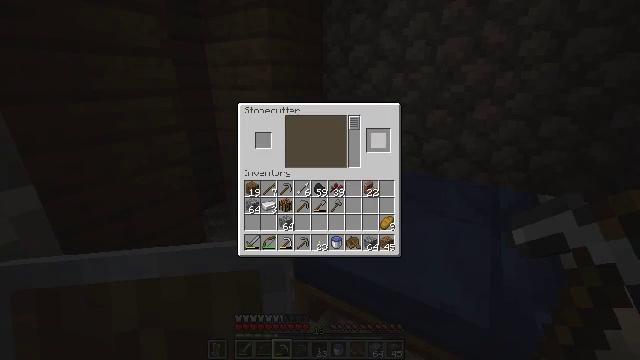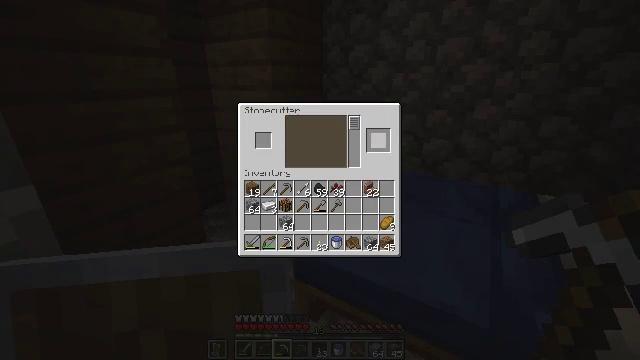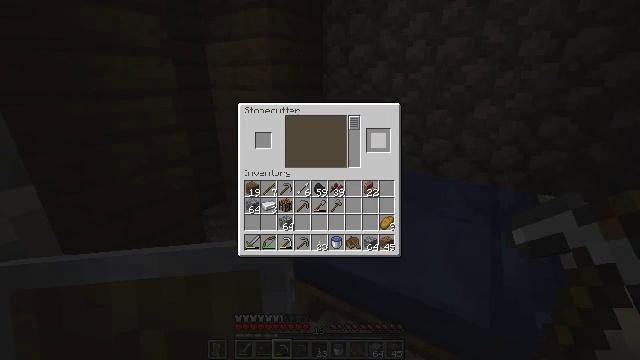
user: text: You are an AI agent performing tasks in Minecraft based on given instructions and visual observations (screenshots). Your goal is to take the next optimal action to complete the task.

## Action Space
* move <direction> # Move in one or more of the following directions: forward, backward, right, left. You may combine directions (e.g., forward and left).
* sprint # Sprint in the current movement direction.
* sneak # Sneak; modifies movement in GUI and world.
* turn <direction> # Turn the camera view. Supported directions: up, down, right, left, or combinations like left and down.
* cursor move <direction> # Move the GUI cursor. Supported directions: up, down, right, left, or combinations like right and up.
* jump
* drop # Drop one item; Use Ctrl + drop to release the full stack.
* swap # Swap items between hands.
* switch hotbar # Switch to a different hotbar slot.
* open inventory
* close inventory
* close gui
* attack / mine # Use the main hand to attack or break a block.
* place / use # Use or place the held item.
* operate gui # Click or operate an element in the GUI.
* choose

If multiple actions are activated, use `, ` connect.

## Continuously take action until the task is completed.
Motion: motion action
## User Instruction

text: craft item air
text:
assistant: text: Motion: sneak
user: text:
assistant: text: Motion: sneak
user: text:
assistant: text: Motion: sneak